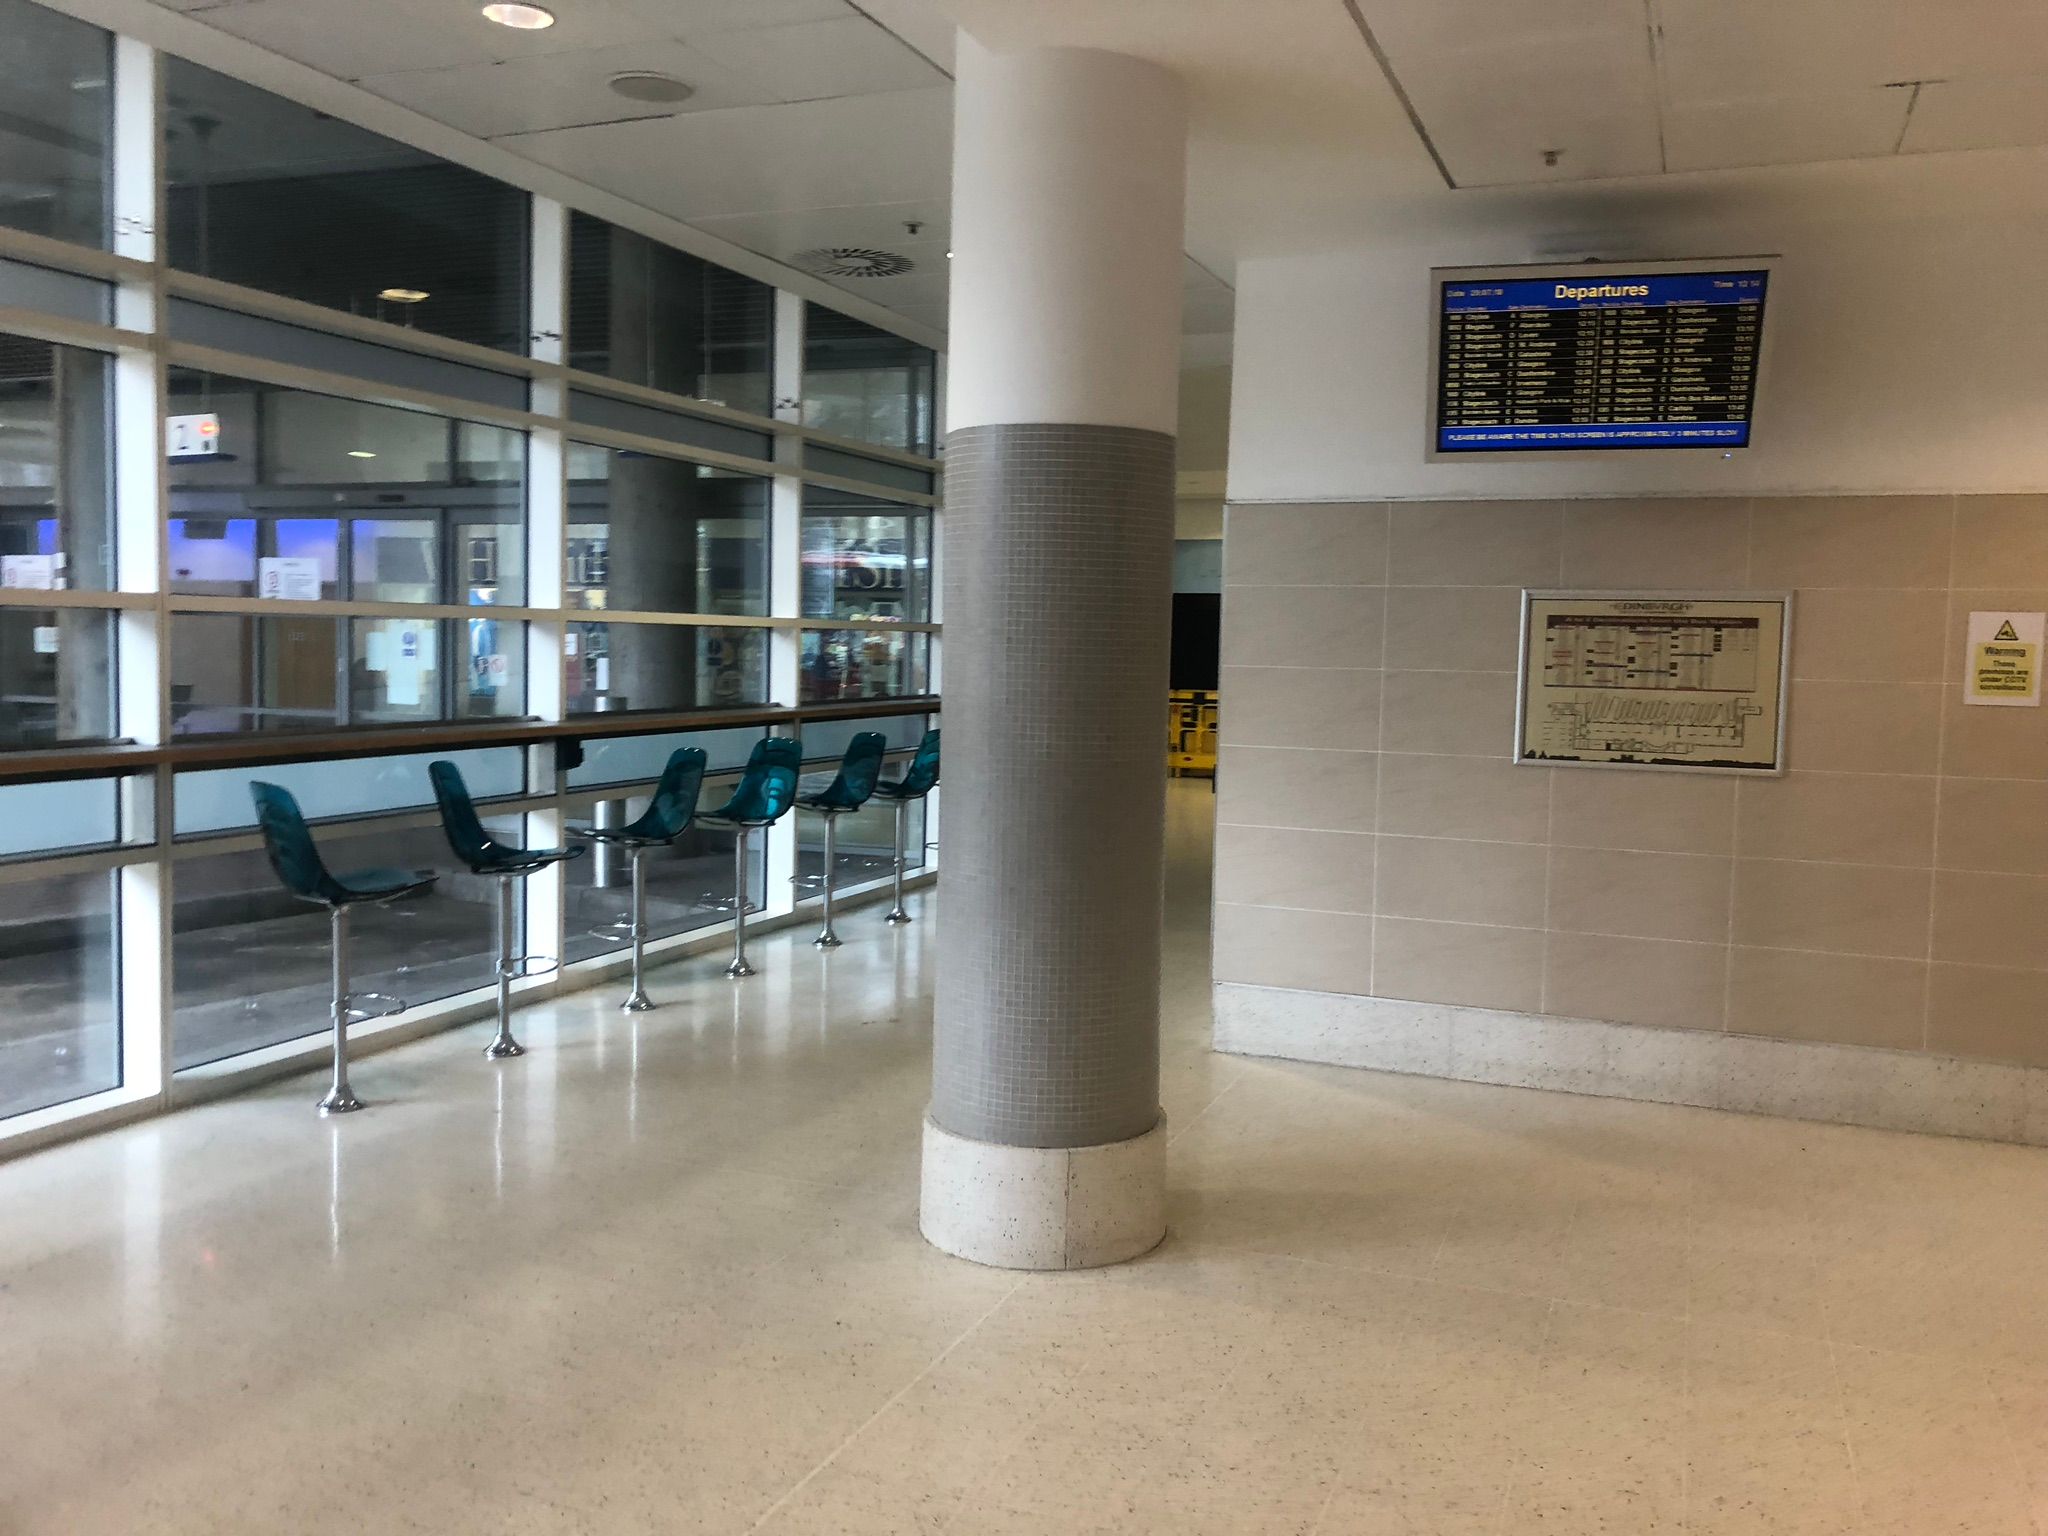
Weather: snowy
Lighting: day
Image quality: slightly poor
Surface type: walking surface
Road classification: steps, corridor
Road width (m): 1
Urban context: urban centre
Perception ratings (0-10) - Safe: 3.2, Lively: 7.05, Beautiful: 3.01, Boring: 1.77, Depressing: 3.11, Wealthy: 7.92